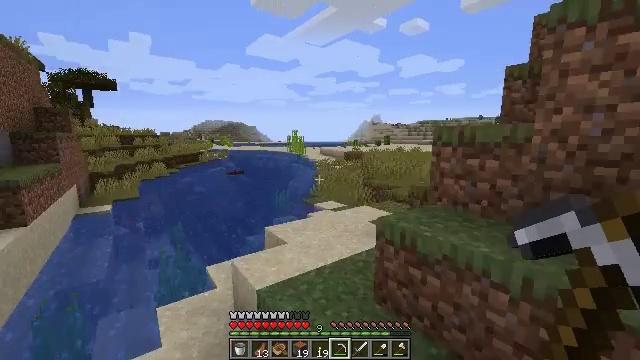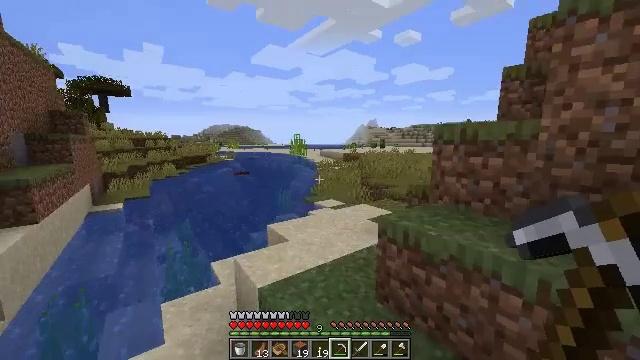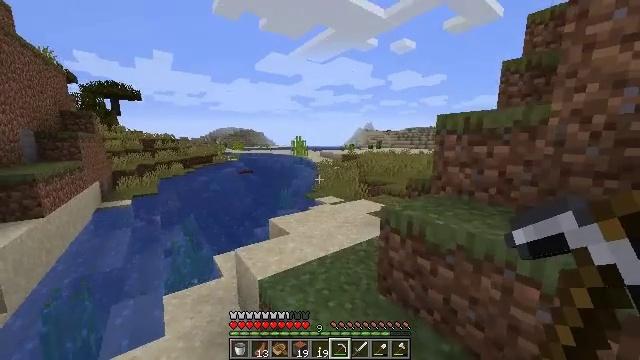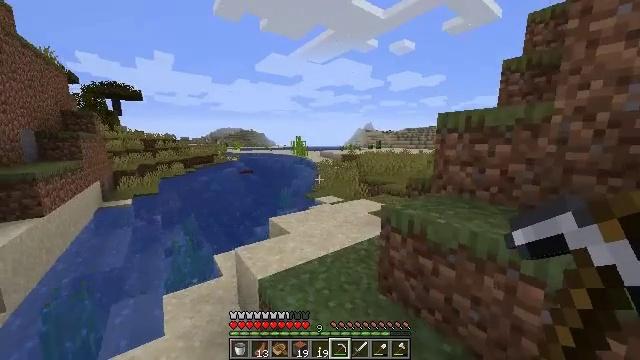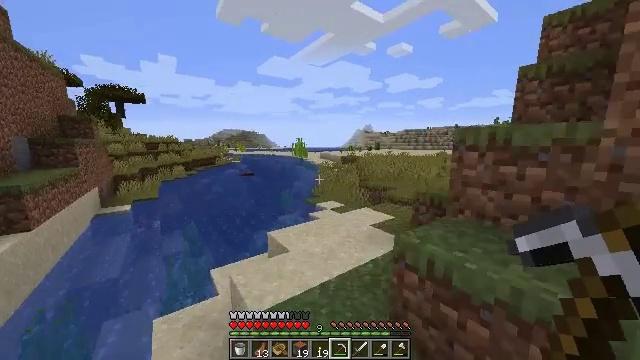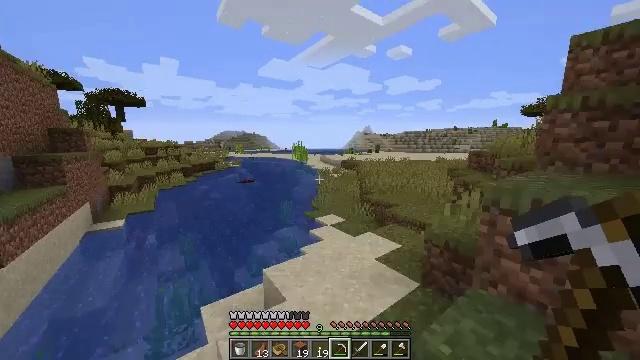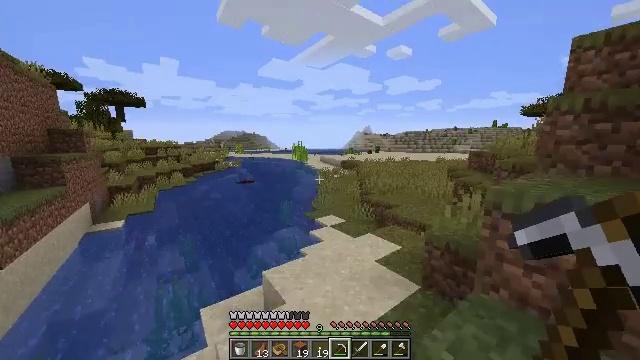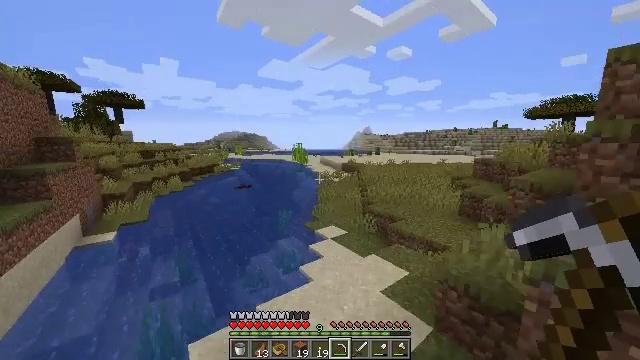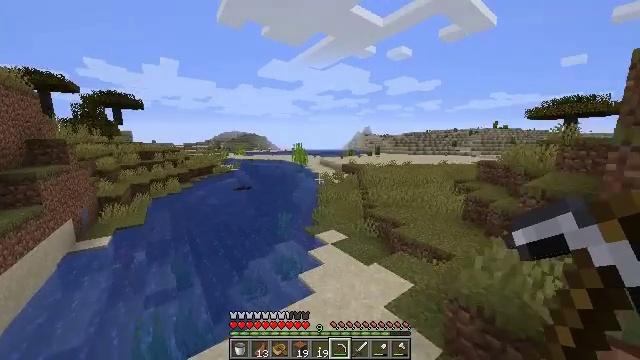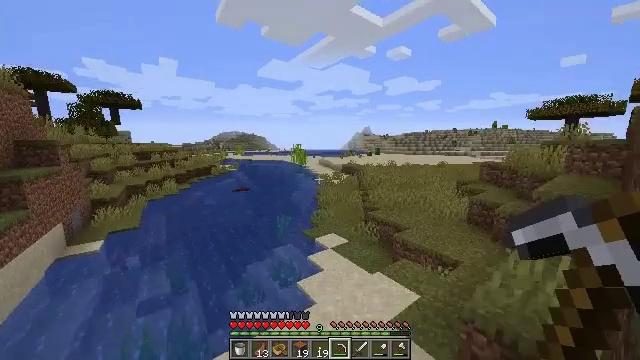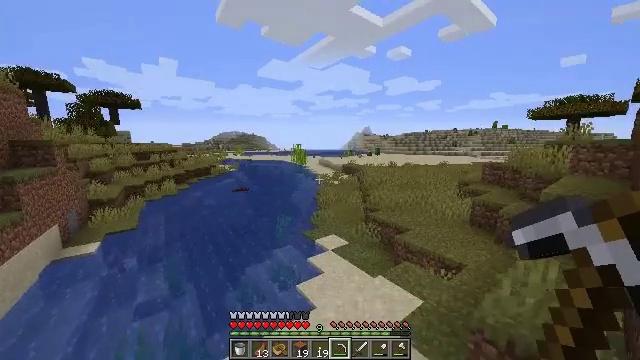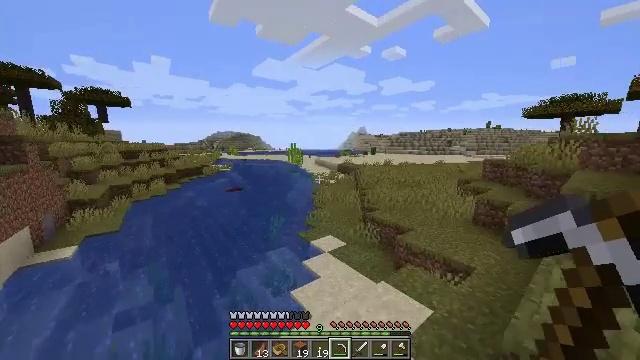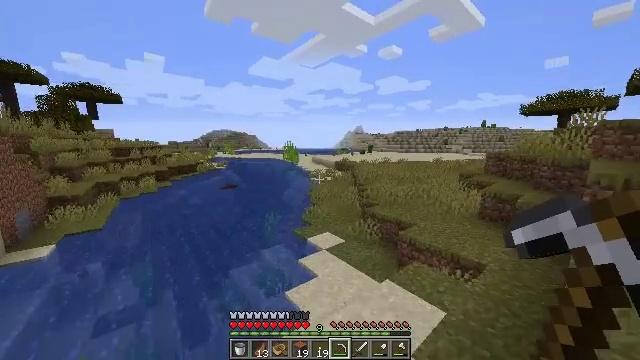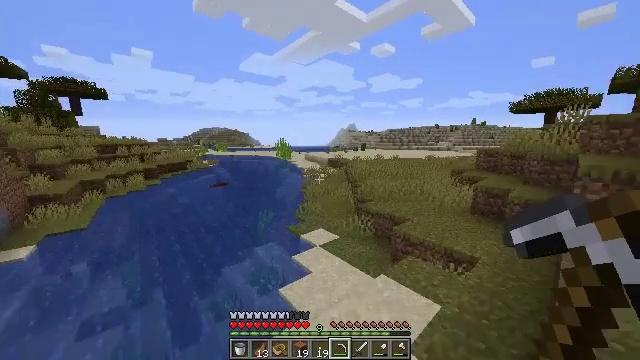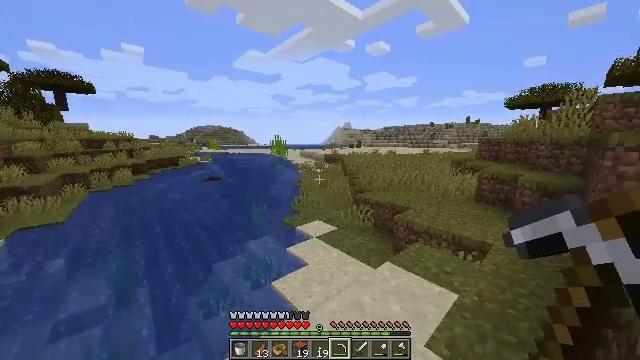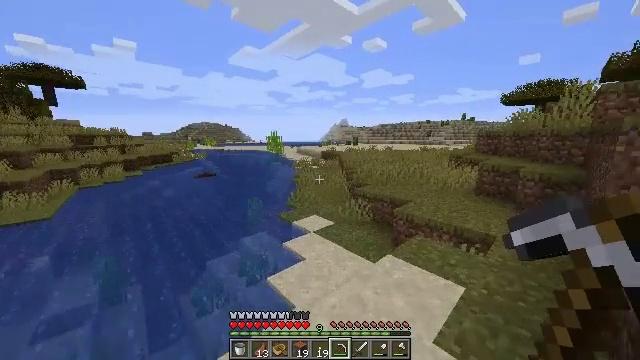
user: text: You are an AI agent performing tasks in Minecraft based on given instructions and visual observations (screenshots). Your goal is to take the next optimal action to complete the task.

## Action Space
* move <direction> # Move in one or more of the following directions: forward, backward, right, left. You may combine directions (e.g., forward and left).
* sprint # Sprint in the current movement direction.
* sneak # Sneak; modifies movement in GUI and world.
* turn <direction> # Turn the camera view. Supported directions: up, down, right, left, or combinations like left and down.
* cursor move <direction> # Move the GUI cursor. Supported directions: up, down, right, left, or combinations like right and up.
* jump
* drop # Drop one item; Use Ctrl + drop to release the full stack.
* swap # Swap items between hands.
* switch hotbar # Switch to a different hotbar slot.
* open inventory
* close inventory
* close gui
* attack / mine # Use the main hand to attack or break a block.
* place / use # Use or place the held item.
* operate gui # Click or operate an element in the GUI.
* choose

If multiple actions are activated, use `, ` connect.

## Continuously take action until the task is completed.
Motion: motion action
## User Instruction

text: Mine the sugar cane near rivers.
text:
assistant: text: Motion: move forward, sprint
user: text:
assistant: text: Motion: move forward, sprint, jump
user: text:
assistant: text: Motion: move forward, sprint, jump
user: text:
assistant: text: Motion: move forward, jump
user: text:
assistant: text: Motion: move forward, jump
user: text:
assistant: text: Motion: move forward, jump
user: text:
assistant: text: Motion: move forward, jump
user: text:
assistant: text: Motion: move forward, jump
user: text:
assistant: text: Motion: move forward, jump
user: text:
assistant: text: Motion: move forward, jump
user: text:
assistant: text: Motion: move forward, turn right, jump
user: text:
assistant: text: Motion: move forward, jump
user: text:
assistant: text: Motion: move forward, turn right, jump
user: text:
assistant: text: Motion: move forward, turn right, jump
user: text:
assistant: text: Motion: move forward, jump
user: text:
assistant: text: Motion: move forward, turn right, jump
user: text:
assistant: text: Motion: move forward, jump
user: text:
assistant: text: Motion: move forward, jump
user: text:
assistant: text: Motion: move forward, jump
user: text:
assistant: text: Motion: move forward, jump
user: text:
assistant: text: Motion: move forward, jump
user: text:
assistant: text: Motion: move forward, jump
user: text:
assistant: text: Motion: move forward, jump
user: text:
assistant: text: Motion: move forward, jump
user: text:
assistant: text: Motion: move forward, jump
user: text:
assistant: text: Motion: move forward, turn left, jump
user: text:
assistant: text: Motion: move forward, turn left, jump
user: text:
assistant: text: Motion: move forward, jump
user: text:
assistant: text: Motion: move forward, jump
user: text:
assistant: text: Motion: move forward, jump